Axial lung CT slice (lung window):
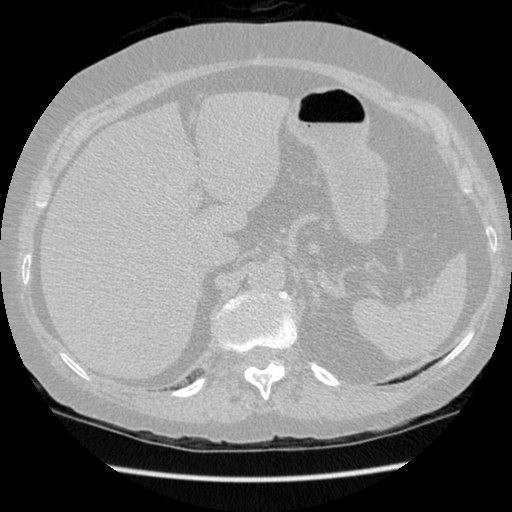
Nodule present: no